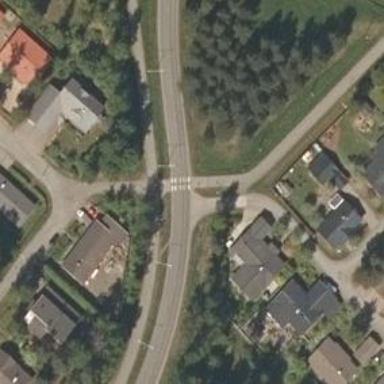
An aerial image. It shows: Footway with asphalt surface and zebra crossing.